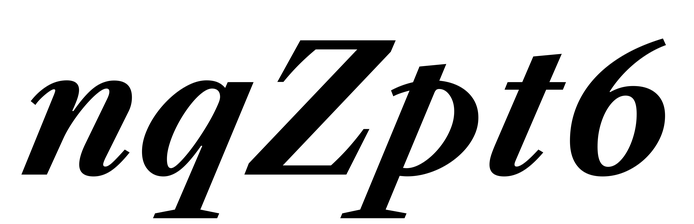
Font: LibreCaslonText-Italic_Bold_Italic